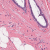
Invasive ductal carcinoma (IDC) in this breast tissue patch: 0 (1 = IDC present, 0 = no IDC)